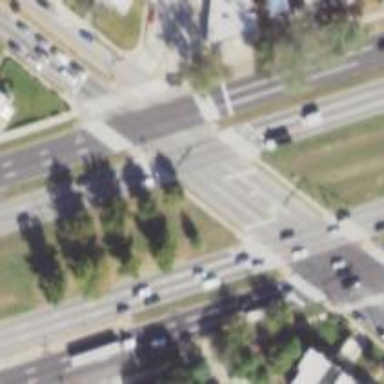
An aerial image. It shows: Zebra crossing for pedestrians.